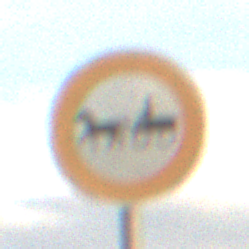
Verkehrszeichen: VerbotGespannfuhrwerke
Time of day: SunriseSunset
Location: Outdoor (Nature)
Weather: PartlyCloudy
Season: NotSpecified
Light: Natural